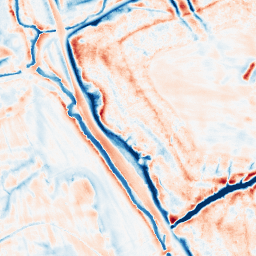
Category: edge_preserving
Decomposition family: bilateral
Decomposition parameters: d: 21
sigma_color: 75
sigma_space: 100
Upsampling method: bicubic_16x
Upsampling parameters: scale: 16
Upsampling scale: 16